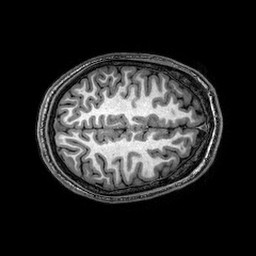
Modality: T1w
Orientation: axial
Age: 23
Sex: male